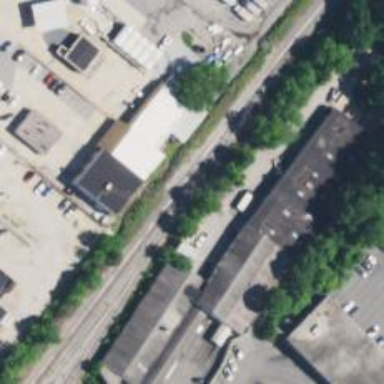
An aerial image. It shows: Railway siding with rails.